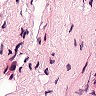
Metastatic tissue present: no